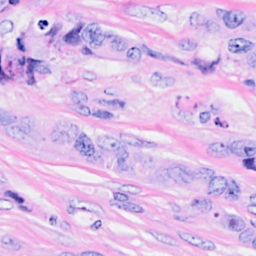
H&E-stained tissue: Breast